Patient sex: F
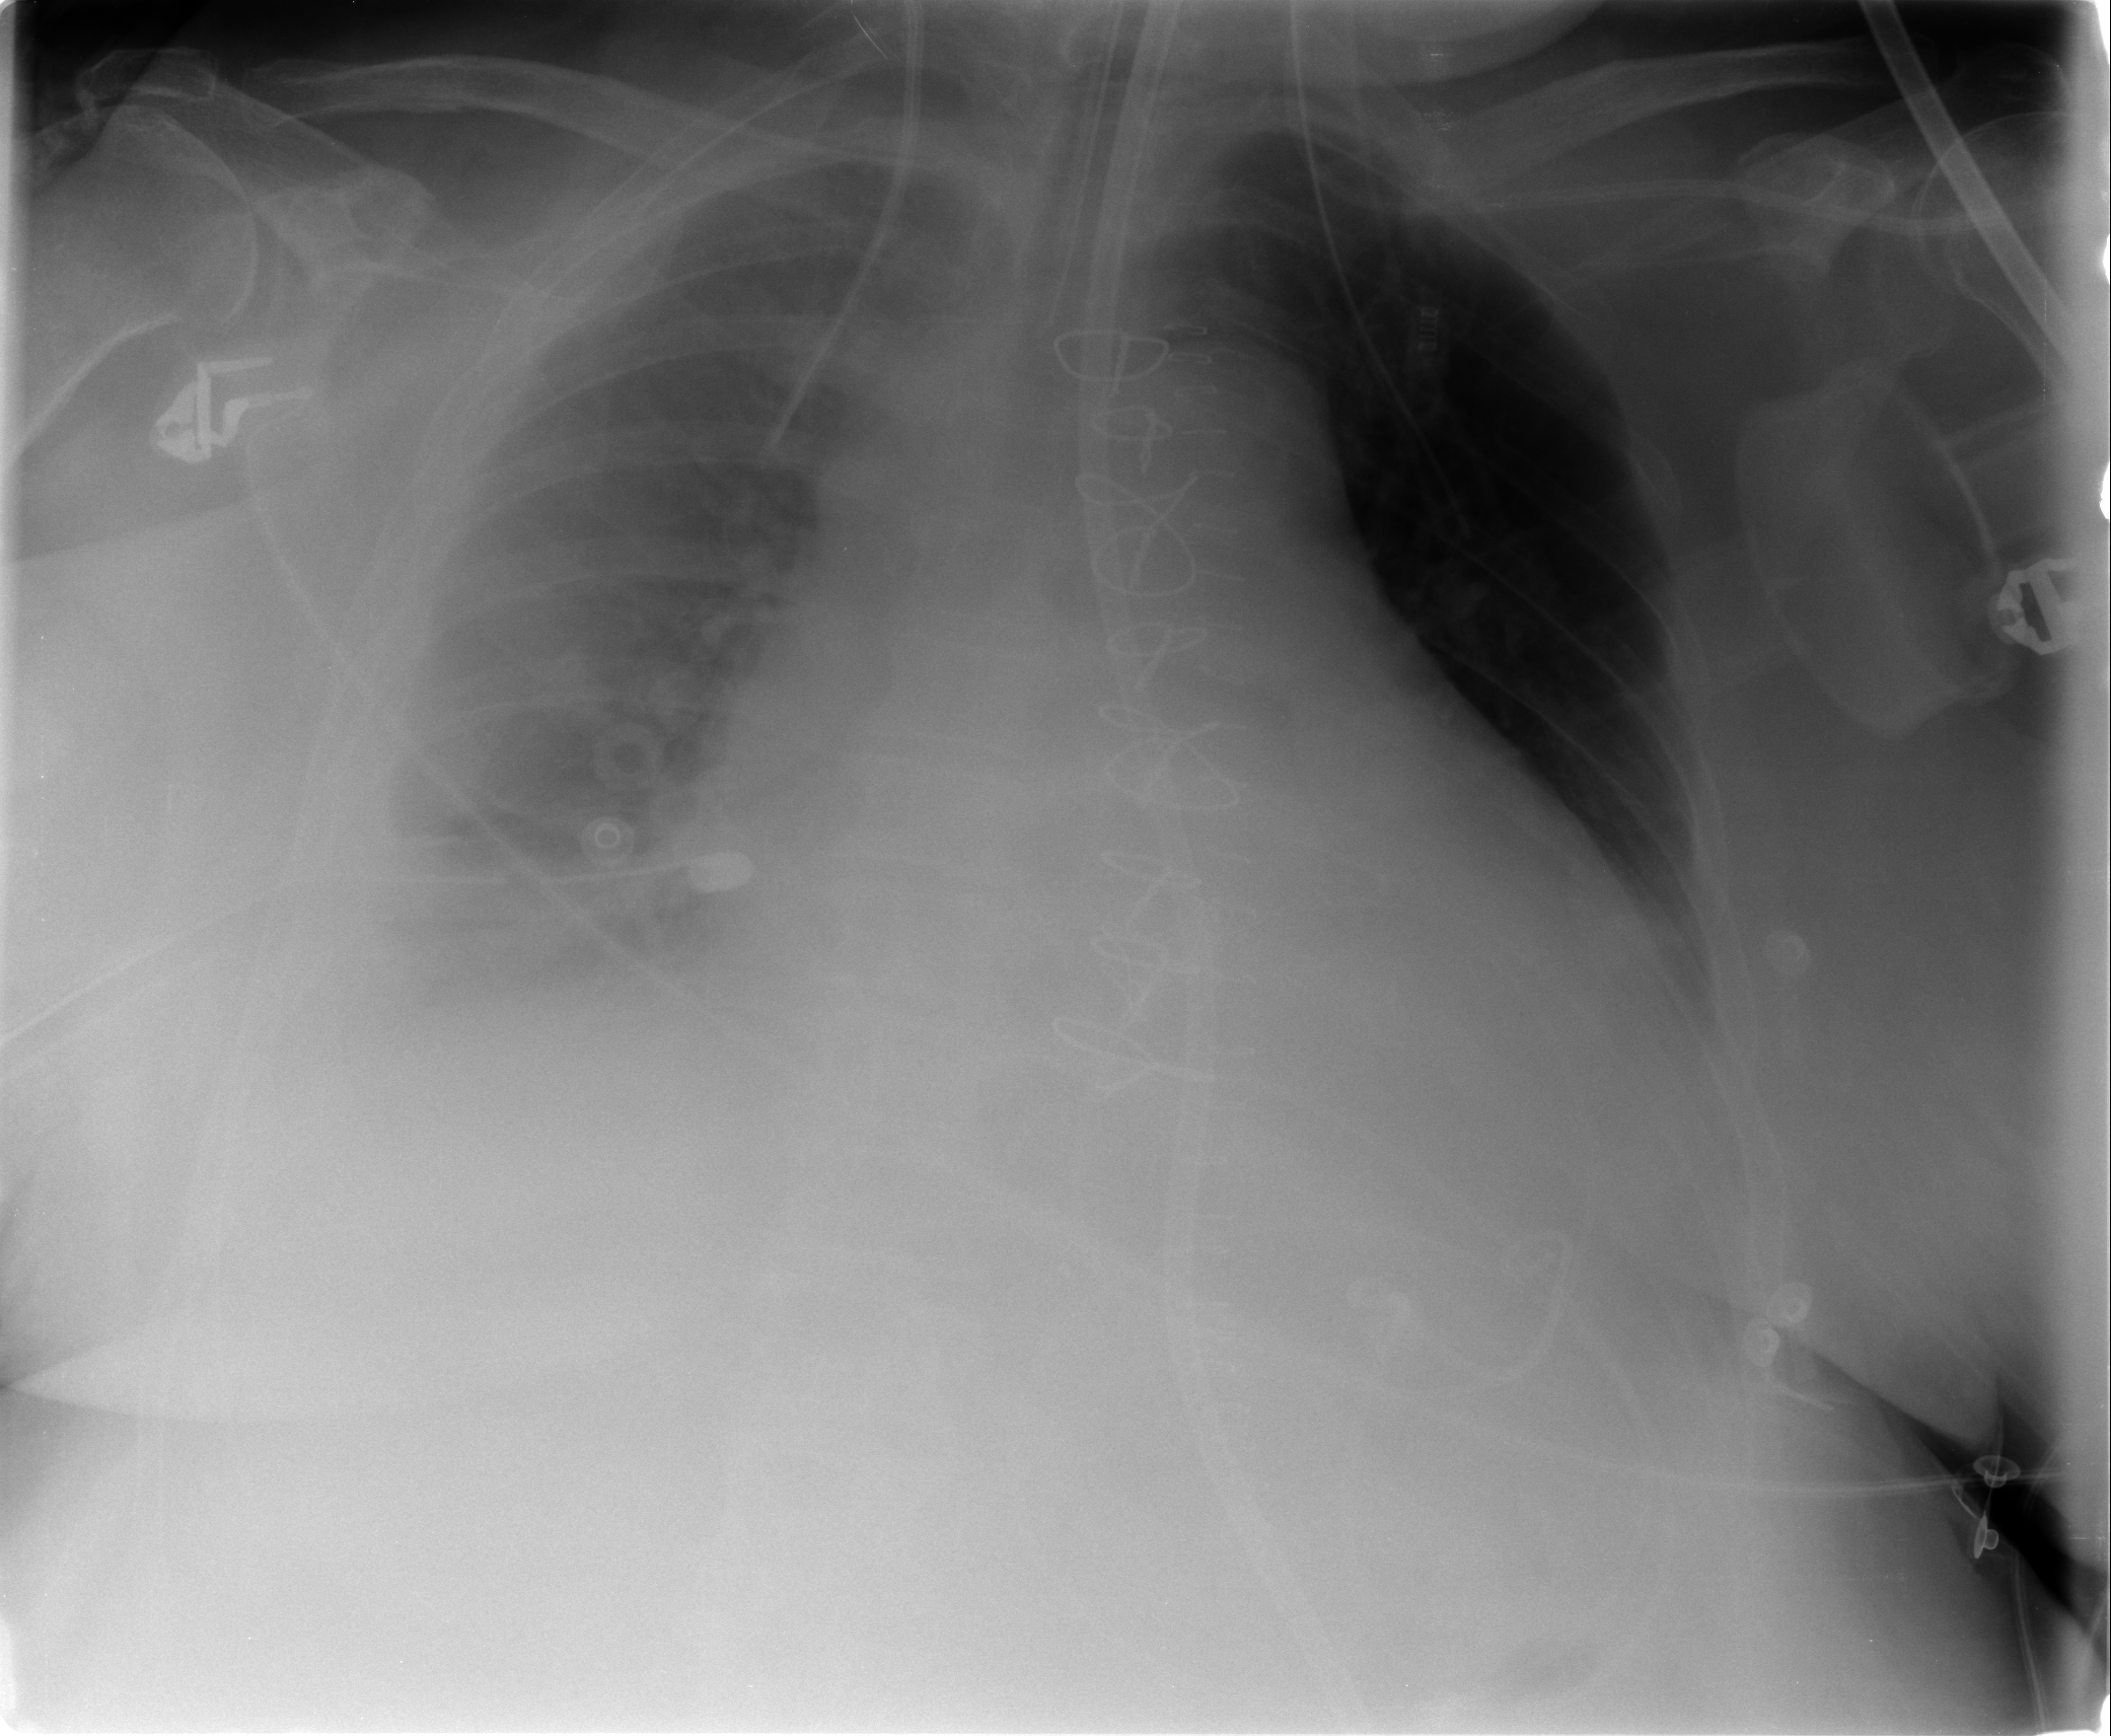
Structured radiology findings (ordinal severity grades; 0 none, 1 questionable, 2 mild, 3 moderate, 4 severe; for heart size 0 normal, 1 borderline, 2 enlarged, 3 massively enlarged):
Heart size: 2
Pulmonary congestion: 0
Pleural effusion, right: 3
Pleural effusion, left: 2
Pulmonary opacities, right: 2
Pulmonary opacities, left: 0
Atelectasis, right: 2
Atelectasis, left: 2